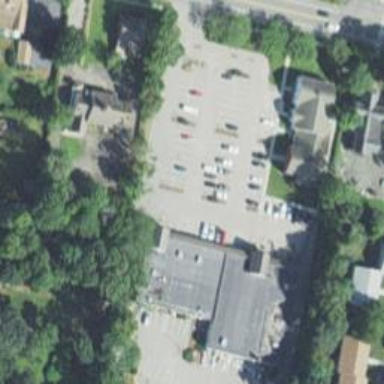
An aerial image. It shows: Healthcare clinic is depicted in the image.